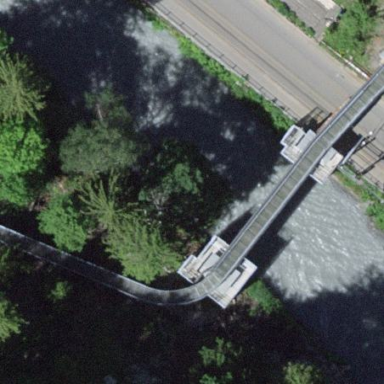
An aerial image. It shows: Beam bridge that serves as aqueduct.